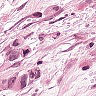
Metastatic tissue present: yes